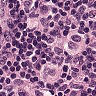
Metastatic tissue present: yes